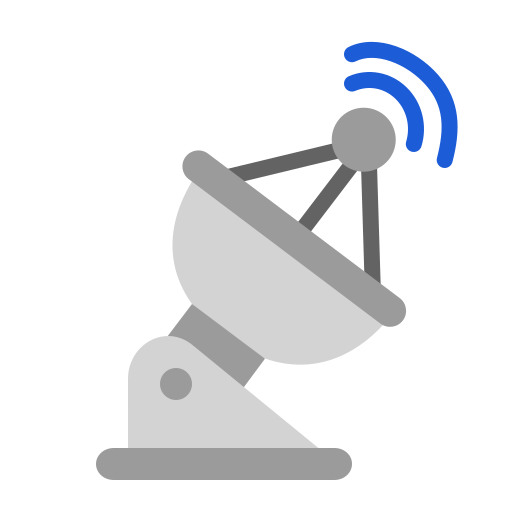
satellite antenna flat